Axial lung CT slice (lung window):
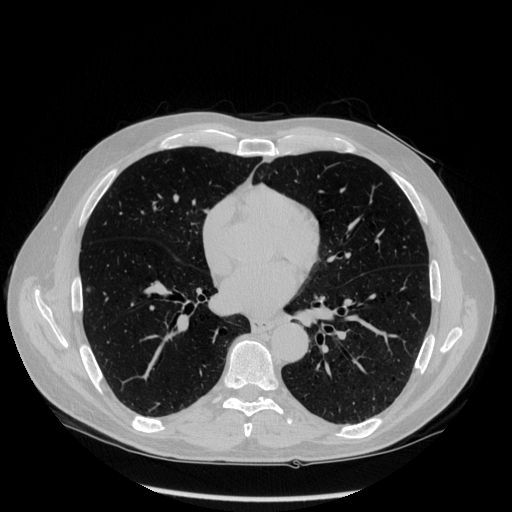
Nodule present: yes
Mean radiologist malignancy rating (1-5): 3